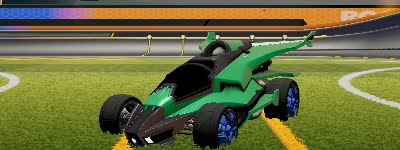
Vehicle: aftershock